Question:
1. Select Month & Year
2. Fill dropdownllist with numbers of week and date in month
For example, selecting the 4th month (April) the output of WeekNo would be like :
'''
Week No Date
Week 1 [1-7]
week 2 [8-14]
Week 3 [15-21]
week.....
'''
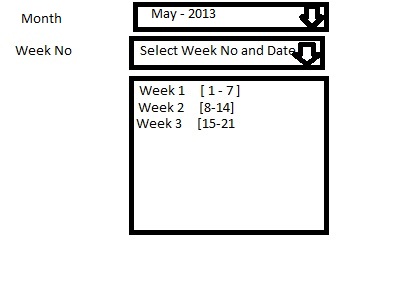
Answer: this is the complete c# code to do that
'''
protected void Page_Load(object sender, EventArgs e)
{
if(!IsPostBack)
{
LoadMonthDdl();
}
}
private void LoadMonthDdl()
{
ddlMotnh.Items.Clear();
ddlMotnh.Items.Add(new ListItem("January-"+DateTime.Now.Year,"1"));
ddlMotnh.Items.Add(new ListItem("February-" + DateTime.Now.Year, "2"));
ddlMotnh.Items.Add(new ListItem("March-" + DateTime.Now.Year, "3"));
ddlMotnh.Items.Add(new ListItem("April-" + DateTime.Now.Year, "4"));
ddlMotnh.Items.Add(new ListItem("May-" + DateTime.Now.Year, "5"));
ddlMotnh.Items.Add(new ListItem("June-" + DateTime.Now.Year, "6"));
ddlMotnh.Items.Add(new ListItem("July-" + DateTime.Now.Year, "7"));
ddlMotnh.Items.Add(new ListItem("August-" + DateTime.Now.Year, "8"));
ddlMotnh.Items.Add(new ListItem("Septeber-" + DateTime.Now.Year, "9"));
ddlMotnh.Items.Add(new ListItem("October-" + DateTime.Now.Year, "10"));
ddlMotnh.Items.Add(new ListItem("November-" + DateTime.Now.Year, "11"));
ddlMotnh.Items.Add(new ListItem("December-" + DateTime.Now.Year, "12"));
}
protected void weekWithDate_SelectedIndexChanged(object sender, EventArgs e)
{
ddlweekWithDate.Items.Clear();
int month = Convert.ToInt32(ddlMotnh.SelectedValue);
DateTime beginDate= new DateTime(DateTime.Now.Year,month,1);
int beginDay = beginDate.Date.Day;
int noOfDay = System.DateTime.DaysInMonth(DateTime.Now.Year, month);
int weekNo=1;
int weekStartDate = 1;
string str = "";
while (beginDay<=noOfDay)
{
str = "week " + weekNo.ToString()+"["+weekStartDate;
int newWeekN0 = GetWeekOfMonth(beginDate);
if(weekNo==newWeekN0)
{
}
else
{
str += "-" + beginDate.AddDays(-1).Day + "]";
ddlweekWithDate.Items.Add(new ListItem(str, newWeekN0.ToString()));
weekNo = newWeekN0;
weekStartDate = beginDate.Date.Day;
}
beginDate = beginDate.AddDays(1);
beginDay++;
}
if(!str.Contains("]"))
{
str += "-" + noOfDay + "]";
ddlweekWithDate.Items.Add(new ListItem(str, weekNo.ToString()));
}
}
public static int GetWeekOfMonth(DateTime date)
{
DateTime beginningOfMonth = new DateTime(date.Year, date.Month, 1);
while (date.Date.AddDays(1).DayOfWeek != CultureInfo.CurrentCulture.DateTimeFormat.FirstDayOfWeek)
date = date.AddDays(1);
return (int)Math.Truncate((double)date.Subtract(beginningOfMonth).TotalDays / 7f) + 1;
}
'''
this is the html
'''
<asp:DropDownList runat="server" ID="ddlMotnh" AutoPostBack="True" onselectedindexchanged="weekWithDate_SelectedIndexChanged"/>
<asp:DropDownList runat="server" ID="ddlweekWithDate"
/>
'''
It works here fine. just convert this c# code to VB for ur purpose